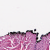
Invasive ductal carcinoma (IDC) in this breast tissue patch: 0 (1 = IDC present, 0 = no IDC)